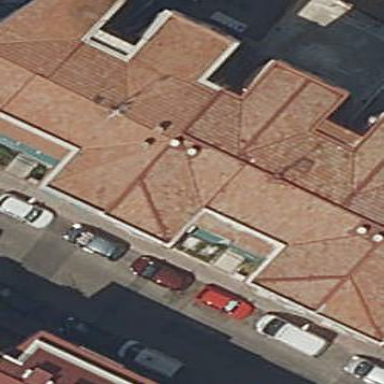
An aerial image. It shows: Image showing building with apartments.